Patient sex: M
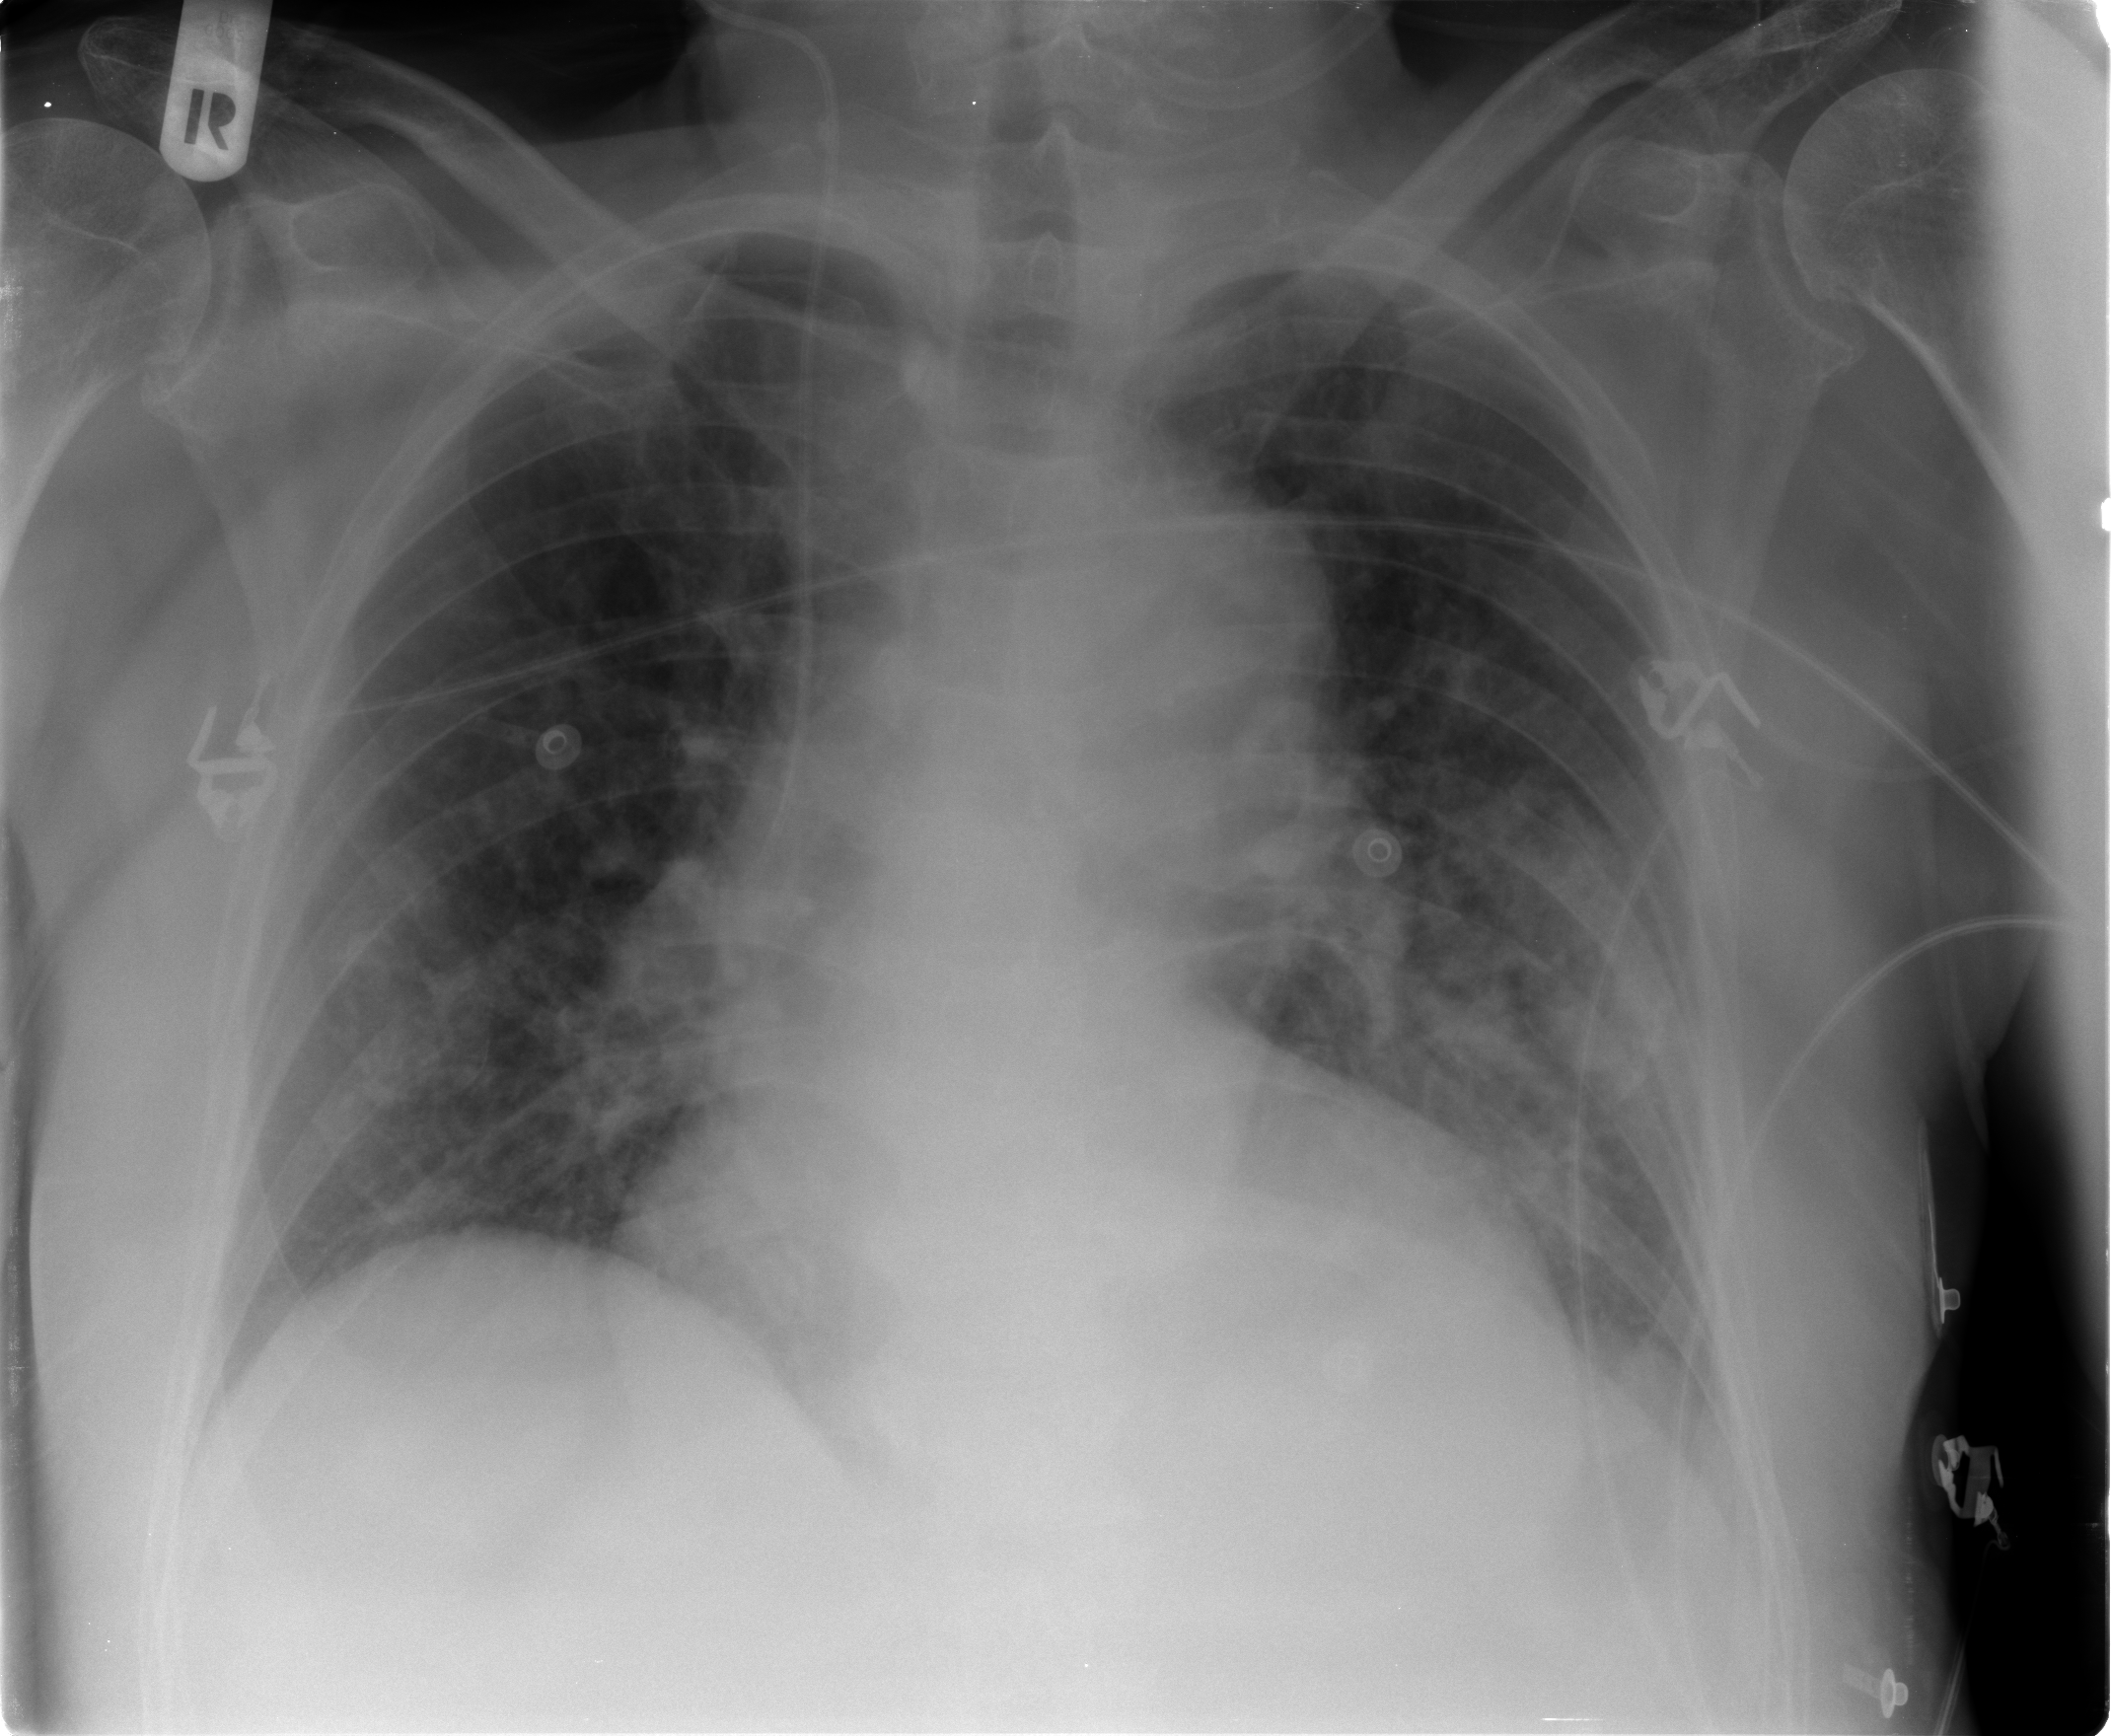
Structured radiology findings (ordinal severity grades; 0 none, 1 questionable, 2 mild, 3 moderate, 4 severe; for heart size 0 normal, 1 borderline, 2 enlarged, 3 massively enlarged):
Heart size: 2
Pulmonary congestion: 2
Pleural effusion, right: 0
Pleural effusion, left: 0
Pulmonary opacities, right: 2
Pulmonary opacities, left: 2
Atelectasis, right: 1
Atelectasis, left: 2